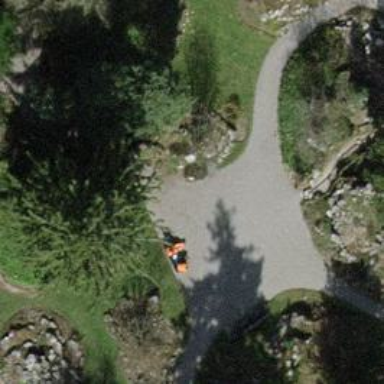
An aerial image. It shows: Footway with pebblestone surface.